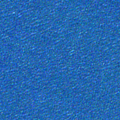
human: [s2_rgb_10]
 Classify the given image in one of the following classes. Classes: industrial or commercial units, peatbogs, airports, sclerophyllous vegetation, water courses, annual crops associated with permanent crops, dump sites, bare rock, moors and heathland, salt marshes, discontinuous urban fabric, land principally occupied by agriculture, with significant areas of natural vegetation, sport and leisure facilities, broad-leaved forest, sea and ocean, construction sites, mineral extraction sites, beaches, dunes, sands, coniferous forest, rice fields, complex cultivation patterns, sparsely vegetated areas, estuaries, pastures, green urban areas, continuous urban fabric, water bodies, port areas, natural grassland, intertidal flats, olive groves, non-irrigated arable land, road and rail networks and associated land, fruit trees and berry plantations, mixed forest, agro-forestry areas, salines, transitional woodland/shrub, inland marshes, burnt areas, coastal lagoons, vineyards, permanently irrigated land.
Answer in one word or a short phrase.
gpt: sea and ocean